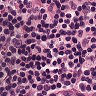
Metastatic tissue present: no